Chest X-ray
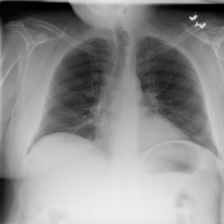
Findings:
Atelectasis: negative
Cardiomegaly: negative
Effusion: negative
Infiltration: negative
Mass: negative
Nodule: negative
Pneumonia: negative
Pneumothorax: negative
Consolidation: negative
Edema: negative
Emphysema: negative
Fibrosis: negative
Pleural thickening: negative
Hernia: negative